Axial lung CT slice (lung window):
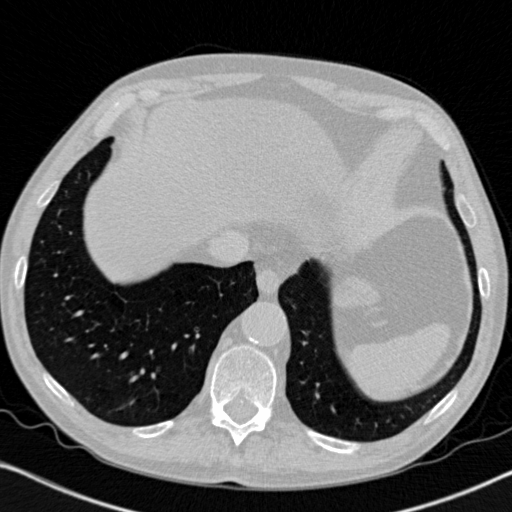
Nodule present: no